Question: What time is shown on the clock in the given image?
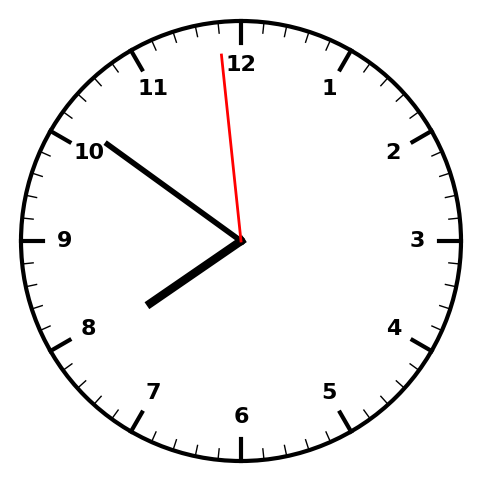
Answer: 07:50:59